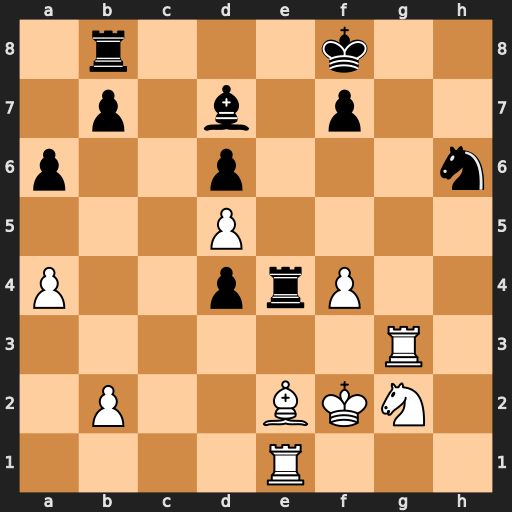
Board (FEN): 1r3k2/1p1b1p2/p2p3n/3P4/P2prP2/6R1/1P2BKN1/4R3
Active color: w
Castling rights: -
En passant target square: -
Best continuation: Rh1 Rbe8 Bf3